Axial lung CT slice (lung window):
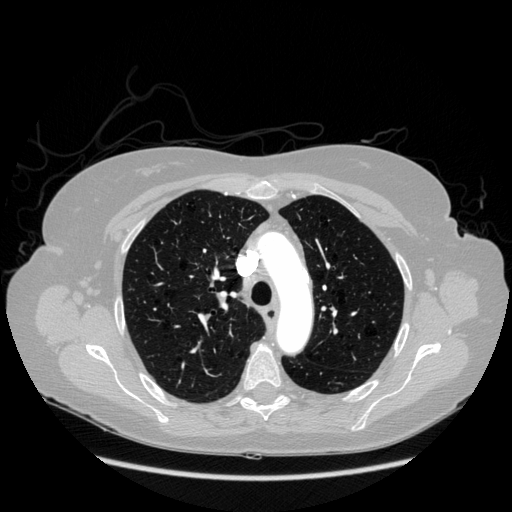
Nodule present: no